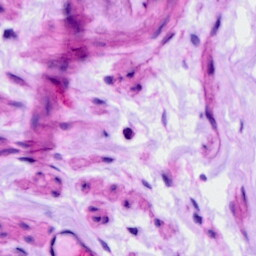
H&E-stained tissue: Ovarian